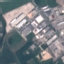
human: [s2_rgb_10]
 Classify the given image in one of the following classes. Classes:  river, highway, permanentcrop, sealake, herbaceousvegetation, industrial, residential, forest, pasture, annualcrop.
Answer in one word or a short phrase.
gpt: Industrial